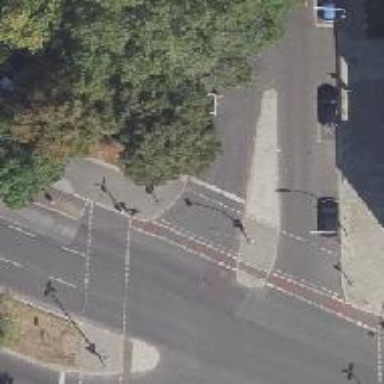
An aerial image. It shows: Road with traffic signals.